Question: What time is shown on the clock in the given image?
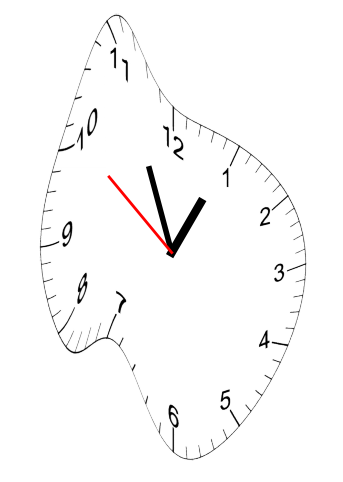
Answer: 12:55:51